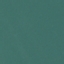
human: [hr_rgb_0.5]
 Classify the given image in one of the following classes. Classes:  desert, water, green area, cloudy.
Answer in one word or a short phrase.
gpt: water